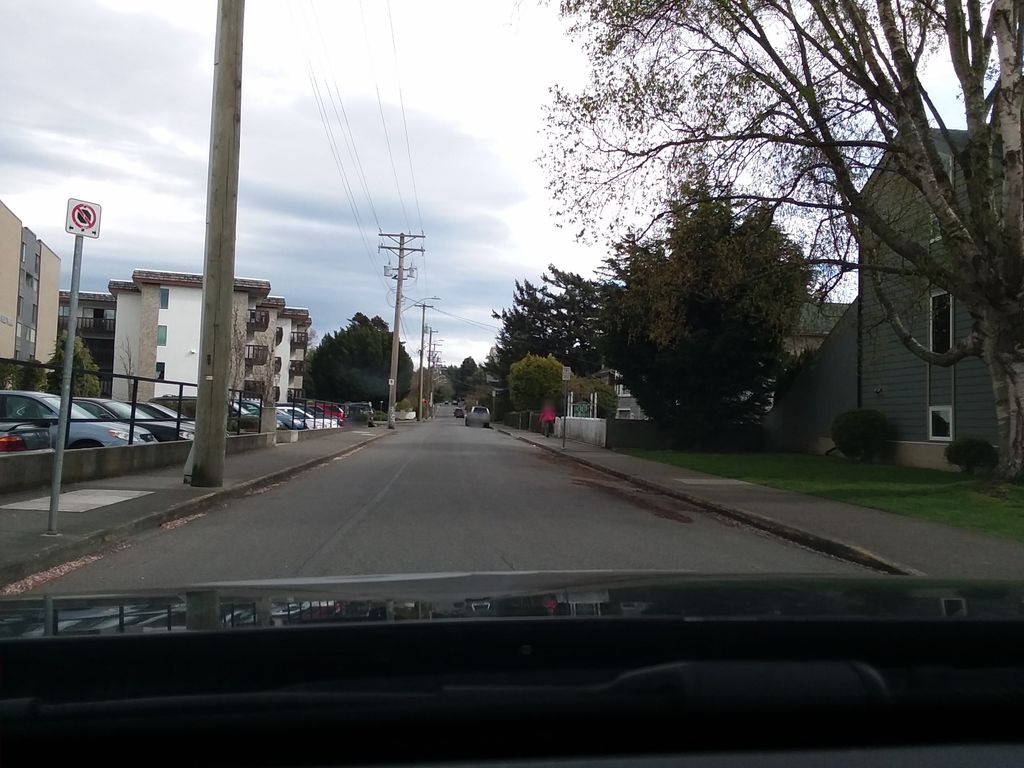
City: victoria